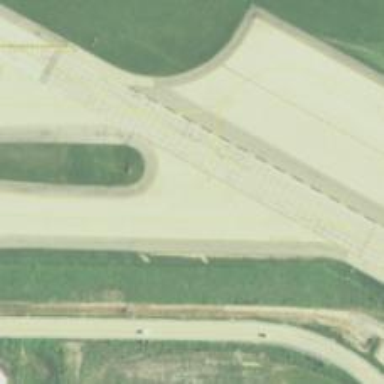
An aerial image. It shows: View of taxiway at the airport.